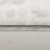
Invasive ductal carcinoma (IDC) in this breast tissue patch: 0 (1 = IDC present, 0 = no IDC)